Question: Count the number of objects in the diagram.
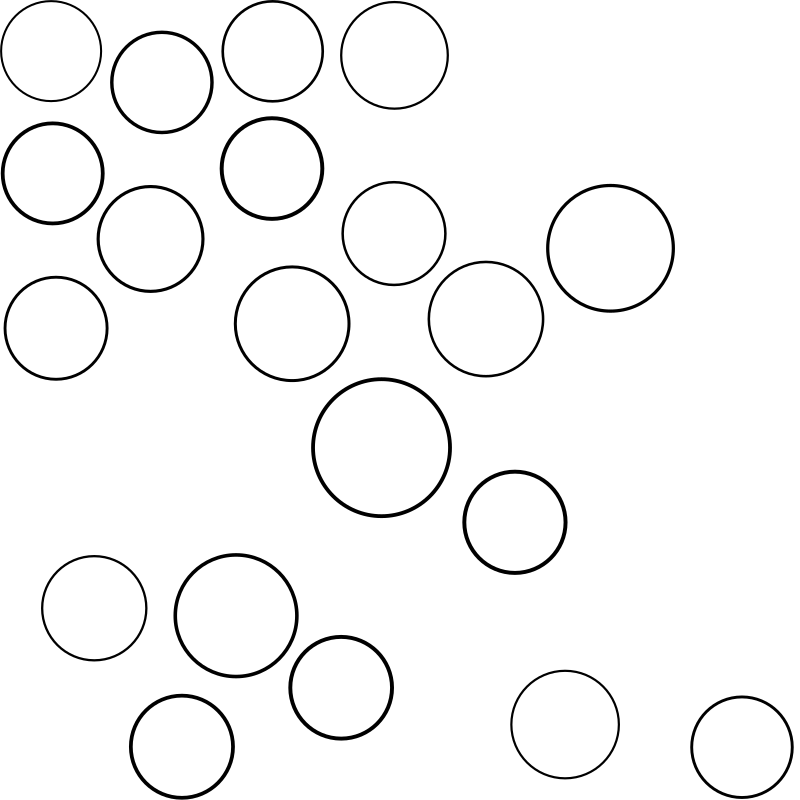
Answer: 20